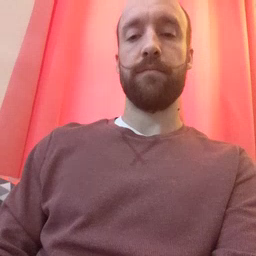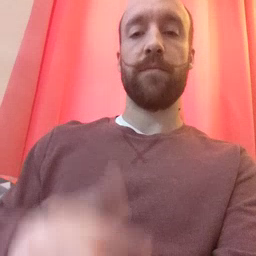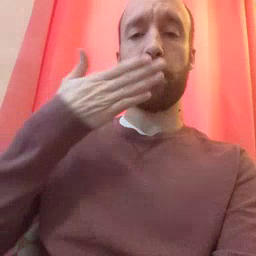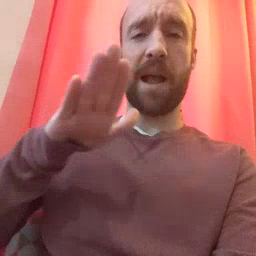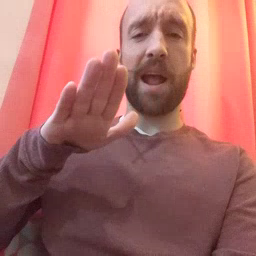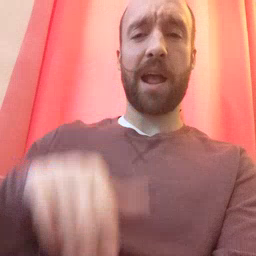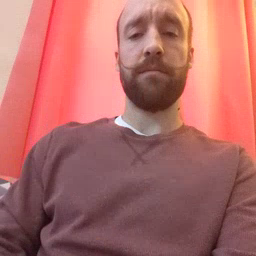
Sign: bad